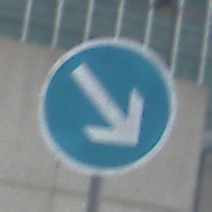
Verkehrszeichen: VorgeschriebeneVorbeifahrtRechts
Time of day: MorningAfternoon
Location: Outdoor (Urban)
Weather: PartlyCloudy
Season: NotSpecified
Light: Natural